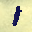
Label: 1